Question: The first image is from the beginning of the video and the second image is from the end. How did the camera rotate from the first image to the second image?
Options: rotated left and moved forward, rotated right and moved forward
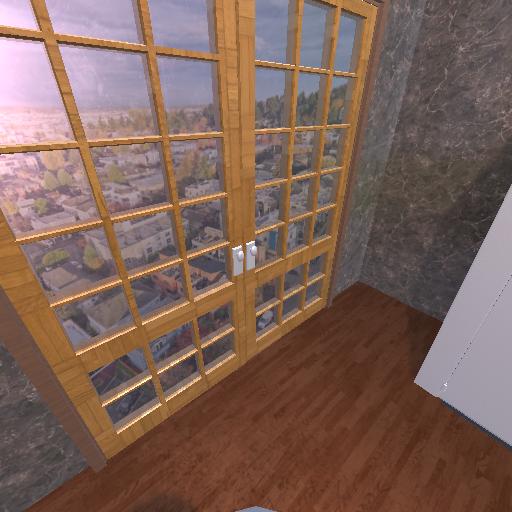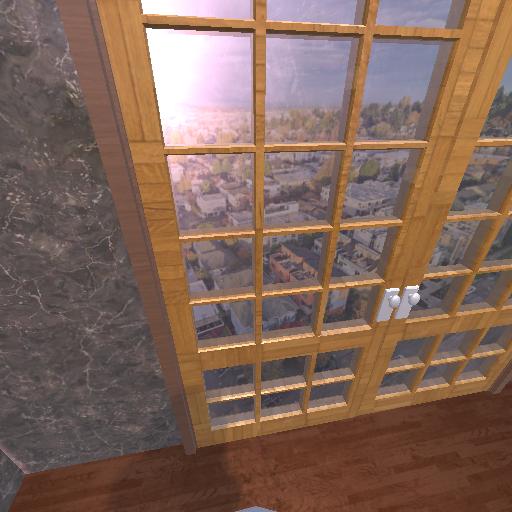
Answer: rotated left and moved forward